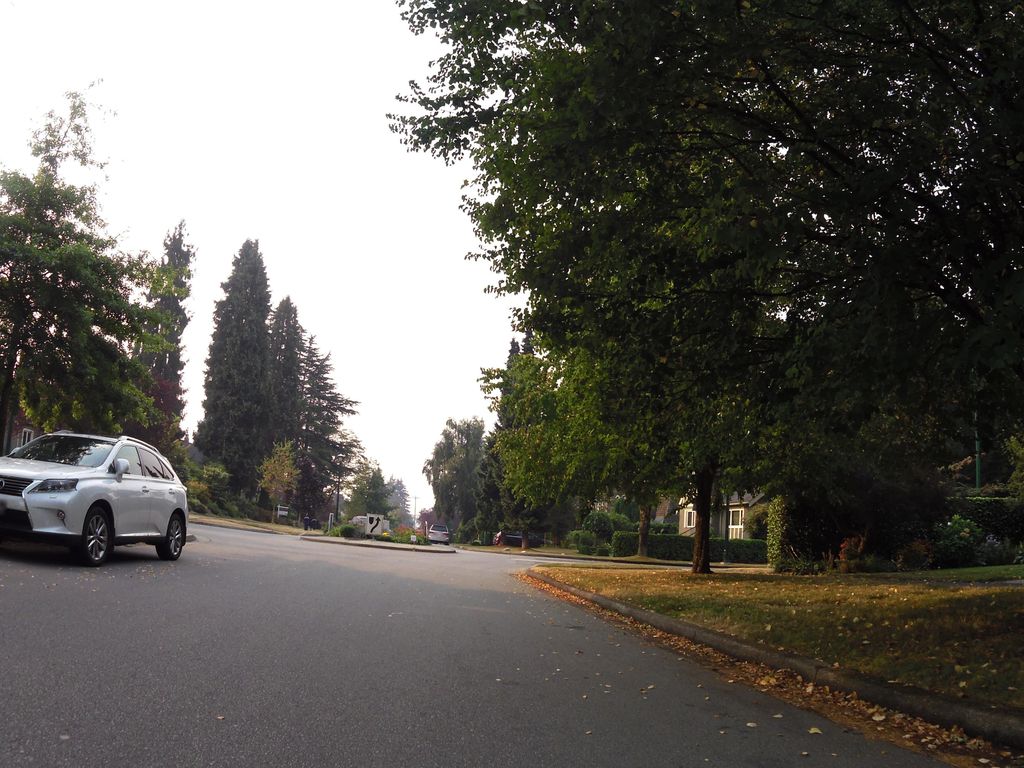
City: vancouver